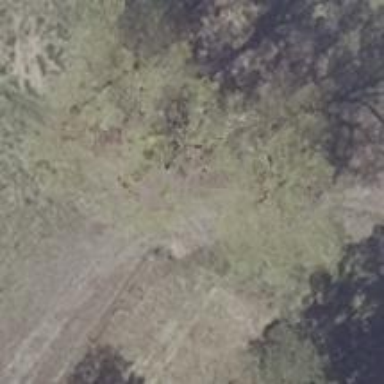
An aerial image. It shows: Deciduous broadleaved tree.